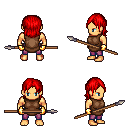
a pixel art fantasy rpg character, male body template, human, tanned skin, brown tunic, magenta pants, red long bangs hairstyle, gold gloves, spear, four views (front, back, left, right), 2x2 character sprite sheet, small pixel art, hard edges, no anti-aliasing